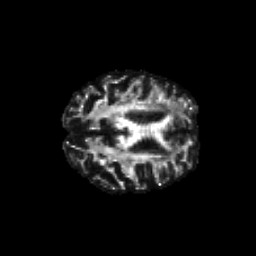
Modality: FA
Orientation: axial
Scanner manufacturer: siemens
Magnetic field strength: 3 T
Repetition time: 6.8 s
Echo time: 0.093 s